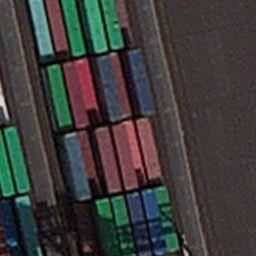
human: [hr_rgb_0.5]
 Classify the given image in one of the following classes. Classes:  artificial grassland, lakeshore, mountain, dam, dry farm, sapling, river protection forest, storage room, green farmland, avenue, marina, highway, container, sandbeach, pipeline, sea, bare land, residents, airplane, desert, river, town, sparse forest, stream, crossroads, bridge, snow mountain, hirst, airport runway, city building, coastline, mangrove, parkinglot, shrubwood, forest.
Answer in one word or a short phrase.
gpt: container